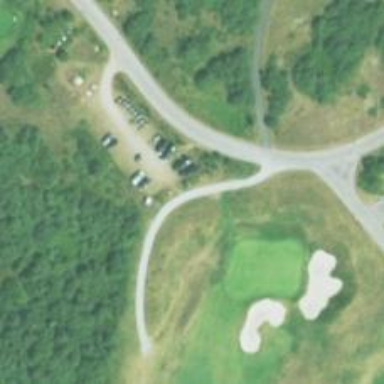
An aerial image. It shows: Path for both road and golf.